Question: I want to add a vertical tab with the dynamical addition of tab through a modal in Bootstrap3.
Also in each tab, we can able to edit the title of the tab or delete it easily.
Can it be possible through javascript or JQuery.
I have attached the image.

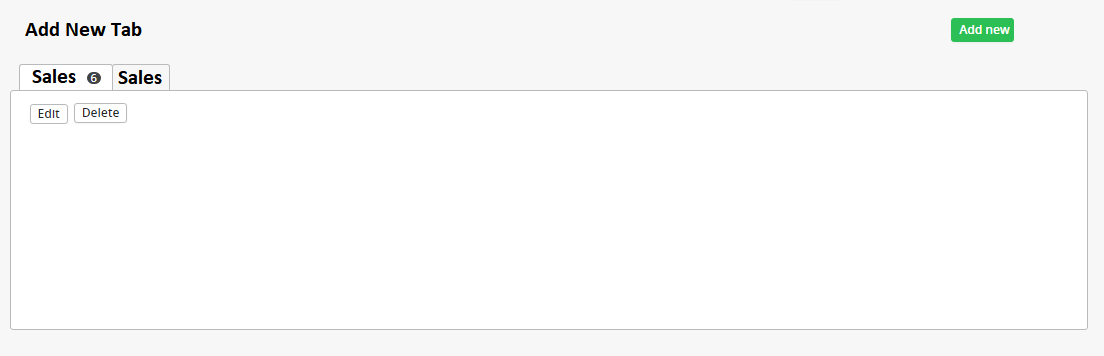
Answer: working example as below with custom code 'javascript' and 'jquery'
'''
var button='<button class="close" type="button" title="Remove this page">x</button>';
var tabID = 1;
function resetTab(){
var tabs=$("#tab-list li:not(:first)");
var len=1
$(tabs).each(function(k,v){
len++;
$(this).find('a').html('Tab ' + len + button);
})
tabID--;
}
$(document).ready(function() {
$('#btn-add-tab').click(function() {
tabID++;
$('#tab-list').append($('<li><a href="#tab' + tabID + '" role="tab" data-toggle="tab"><span>Tab ' + tabID + '</span> <span class="glyphicon glyphicon-pencil text-muted edit"></span> <button class="close" type="button" title="Remove this page">x</button></a></li>'));
$('#tab-content').append($('<div class="tab-pane fade" id="tab' + tabID + '">Tab ' + tabID + ' content</div>'));
$(".edit").click(editHandler);
});
$('#tab-list').on('click', '.close', function() {
var tabID = $(this).parents('a').attr('href');
$(this).parents('li').remove();
$(tabID).remove();
//display first tab
var tabFirst = $('#tab-list a:first');
resetTab();
tabFirst.tab('show');
});
var list = document.getElementById("tab-list");
});
var editHandler = function() {
var t = $(this);
t.css("visibility", "hidden");
$(this).prev().attr("contenteditable", "true").focusout(function() {
$(this).removeAttr("contenteditable").off("focusout");
t.css("visibility", "visible");
});
};
$(".edit").click(editHandler);
'''
'''
[contenteditable] {
border: solid 1px lightgreen;
padding: 5px;
border-radius: 3px;
}
'''
'''
<script src="https://ajax.googleapis.com/ajax/libs/jquery/2.1.1/jquery.min.js"></script>
<link rel="stylesheet" href="https://stackpath.bootstrapcdn.com/bootstrap/3.3.7/css/bootstrap.min.css">
<script src="https://stackpath.bootstrapcdn.com/bootstrap/3.3.7/js/bootstrap.min.js"></script>
<div class="container">
<div class="row">
<div class="col-md-12">
<p>
<button id="btn-add-tab" type="button" class="btn btn-primary pull-right">Add Tab</button>
</p>
<!-- Nav tabs -->
<ul id="tab-list" class="nav nav-tabs" role="tablist">
<li class="active"><a href="#tab1" role="tab" data-toggle="tab"><span>Tab 1 </span><span class="glyphicon glyphicon-pencil text-muted edit"></span></a></li>
</ul>
<!-- Tab panes -->
<div id="tab-content" class="tab-content">
<div class="tab-pane fade in active" id="tab1">Tab 1 content</div>
</div>
</div>
</div>
</div>
'''